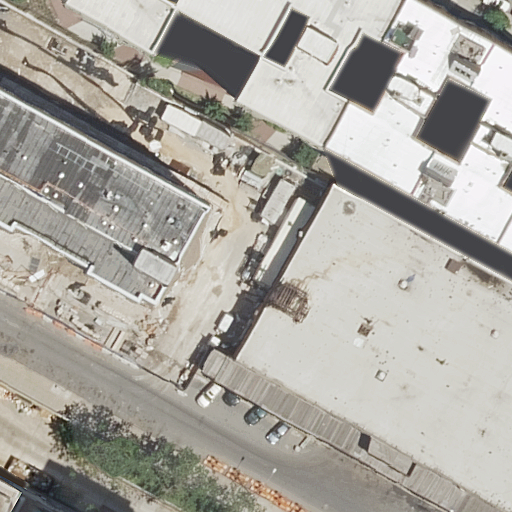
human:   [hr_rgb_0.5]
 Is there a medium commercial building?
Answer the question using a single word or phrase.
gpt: no

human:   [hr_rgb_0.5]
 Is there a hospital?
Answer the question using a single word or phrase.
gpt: yes

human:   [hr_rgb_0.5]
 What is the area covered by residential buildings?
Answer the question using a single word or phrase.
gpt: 3852m2

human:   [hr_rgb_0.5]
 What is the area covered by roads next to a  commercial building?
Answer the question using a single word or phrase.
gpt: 0m2

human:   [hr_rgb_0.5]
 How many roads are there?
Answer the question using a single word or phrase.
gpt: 5

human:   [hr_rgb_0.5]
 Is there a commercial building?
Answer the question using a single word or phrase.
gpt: no

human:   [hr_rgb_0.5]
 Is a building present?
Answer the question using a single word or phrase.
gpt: yes

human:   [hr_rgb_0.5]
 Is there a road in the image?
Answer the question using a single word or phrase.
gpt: yes

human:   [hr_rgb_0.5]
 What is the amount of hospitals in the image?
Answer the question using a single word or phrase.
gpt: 1

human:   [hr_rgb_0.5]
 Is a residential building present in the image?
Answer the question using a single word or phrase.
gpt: yes

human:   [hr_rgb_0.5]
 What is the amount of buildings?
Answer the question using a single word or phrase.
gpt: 7

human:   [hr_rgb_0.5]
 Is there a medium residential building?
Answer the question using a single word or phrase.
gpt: yes

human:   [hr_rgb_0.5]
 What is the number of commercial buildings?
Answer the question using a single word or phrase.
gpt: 0

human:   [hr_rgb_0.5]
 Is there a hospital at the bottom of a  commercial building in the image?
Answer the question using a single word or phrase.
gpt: no

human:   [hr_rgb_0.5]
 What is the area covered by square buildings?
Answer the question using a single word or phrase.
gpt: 0m2

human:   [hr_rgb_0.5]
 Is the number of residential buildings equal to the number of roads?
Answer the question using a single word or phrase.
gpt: no

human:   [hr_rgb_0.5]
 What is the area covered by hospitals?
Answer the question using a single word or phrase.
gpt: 10631m2

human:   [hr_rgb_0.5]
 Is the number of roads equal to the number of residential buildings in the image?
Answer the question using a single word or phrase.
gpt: no

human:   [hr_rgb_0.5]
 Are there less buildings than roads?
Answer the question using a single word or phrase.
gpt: no

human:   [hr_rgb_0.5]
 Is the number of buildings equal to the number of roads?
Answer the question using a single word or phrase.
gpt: no

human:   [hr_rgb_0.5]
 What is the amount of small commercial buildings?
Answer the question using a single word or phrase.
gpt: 0

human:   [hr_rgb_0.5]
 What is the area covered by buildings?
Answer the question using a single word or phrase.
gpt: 10284m2

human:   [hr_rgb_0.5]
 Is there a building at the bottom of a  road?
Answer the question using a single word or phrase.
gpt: yes

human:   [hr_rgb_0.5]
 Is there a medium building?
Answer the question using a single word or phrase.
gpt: yes

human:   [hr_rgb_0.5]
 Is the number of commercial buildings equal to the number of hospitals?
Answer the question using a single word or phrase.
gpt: no

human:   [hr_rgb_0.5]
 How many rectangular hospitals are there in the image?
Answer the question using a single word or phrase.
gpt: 1

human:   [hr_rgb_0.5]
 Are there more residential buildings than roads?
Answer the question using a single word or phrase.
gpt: yes

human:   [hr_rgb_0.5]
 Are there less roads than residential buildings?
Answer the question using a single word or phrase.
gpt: yes

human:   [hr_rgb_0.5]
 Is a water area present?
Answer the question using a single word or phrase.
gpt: no

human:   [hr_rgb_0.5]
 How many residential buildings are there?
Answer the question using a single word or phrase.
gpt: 6

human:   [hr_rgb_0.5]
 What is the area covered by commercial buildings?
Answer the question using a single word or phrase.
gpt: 0m2

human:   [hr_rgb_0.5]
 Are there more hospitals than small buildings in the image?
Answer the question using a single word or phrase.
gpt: yes

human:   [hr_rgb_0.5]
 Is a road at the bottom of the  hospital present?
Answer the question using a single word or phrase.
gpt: no

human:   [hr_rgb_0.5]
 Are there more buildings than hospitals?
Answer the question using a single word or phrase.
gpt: yes

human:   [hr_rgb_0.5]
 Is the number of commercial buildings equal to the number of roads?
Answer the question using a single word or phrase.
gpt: no

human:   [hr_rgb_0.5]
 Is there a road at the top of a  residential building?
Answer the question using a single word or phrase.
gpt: yes

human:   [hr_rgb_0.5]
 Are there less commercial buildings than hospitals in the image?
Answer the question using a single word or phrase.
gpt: yes

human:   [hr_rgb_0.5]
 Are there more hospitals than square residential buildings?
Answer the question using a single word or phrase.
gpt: yes

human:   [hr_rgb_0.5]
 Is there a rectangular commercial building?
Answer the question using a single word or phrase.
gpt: no

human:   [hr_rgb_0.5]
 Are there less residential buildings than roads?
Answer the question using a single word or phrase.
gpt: no

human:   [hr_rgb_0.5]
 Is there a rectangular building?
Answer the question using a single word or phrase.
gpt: yes

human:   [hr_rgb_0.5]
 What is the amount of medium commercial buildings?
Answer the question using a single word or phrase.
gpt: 0

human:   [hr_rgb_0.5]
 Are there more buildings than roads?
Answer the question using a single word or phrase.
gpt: yes

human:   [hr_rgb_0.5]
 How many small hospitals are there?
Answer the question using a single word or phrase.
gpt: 0

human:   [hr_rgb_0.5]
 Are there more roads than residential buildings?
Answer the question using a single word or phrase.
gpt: no

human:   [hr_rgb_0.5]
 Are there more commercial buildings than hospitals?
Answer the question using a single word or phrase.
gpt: no

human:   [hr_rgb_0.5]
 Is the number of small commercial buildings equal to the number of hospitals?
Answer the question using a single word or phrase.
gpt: no

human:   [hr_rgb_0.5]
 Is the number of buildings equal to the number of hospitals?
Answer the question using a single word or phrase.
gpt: no

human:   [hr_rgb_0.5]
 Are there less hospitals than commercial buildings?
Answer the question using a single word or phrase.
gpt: no

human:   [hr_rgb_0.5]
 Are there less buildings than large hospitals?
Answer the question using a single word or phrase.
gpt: no

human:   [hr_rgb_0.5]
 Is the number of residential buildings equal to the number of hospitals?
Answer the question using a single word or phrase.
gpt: no

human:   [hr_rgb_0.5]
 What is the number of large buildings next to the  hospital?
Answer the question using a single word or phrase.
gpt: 3

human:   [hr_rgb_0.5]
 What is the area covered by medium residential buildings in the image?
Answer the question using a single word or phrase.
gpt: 800m2

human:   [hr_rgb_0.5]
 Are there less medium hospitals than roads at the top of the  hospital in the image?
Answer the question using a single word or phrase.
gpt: yes

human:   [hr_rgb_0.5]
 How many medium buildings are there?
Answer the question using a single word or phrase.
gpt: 4

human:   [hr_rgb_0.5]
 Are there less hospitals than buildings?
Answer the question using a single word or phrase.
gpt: yes

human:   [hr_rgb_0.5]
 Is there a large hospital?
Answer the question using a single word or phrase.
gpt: yes

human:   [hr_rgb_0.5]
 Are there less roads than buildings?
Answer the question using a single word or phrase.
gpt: yes

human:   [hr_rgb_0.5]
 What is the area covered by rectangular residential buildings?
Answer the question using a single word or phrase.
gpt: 2483m2

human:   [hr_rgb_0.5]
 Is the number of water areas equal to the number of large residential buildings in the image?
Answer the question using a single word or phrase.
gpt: no

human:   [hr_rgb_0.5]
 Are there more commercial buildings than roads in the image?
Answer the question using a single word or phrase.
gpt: no

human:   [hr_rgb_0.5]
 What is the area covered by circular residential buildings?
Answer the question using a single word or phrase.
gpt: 0m2

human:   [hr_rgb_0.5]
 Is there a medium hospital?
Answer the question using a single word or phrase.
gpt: no

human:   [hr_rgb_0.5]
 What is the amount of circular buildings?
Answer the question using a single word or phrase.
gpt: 0